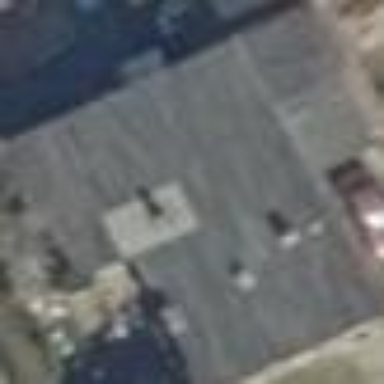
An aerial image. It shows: Detached building with gabled roof.